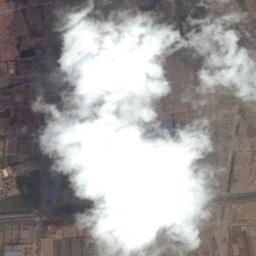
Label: cloud